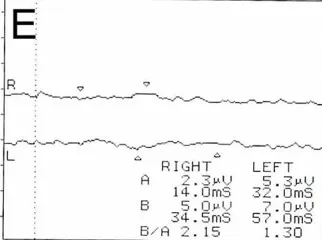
Results of scotopic.
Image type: electrography (ekg)